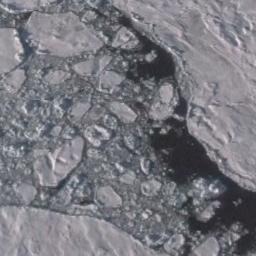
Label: sea_ice